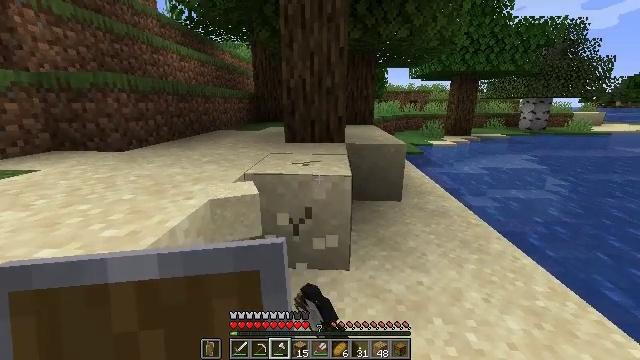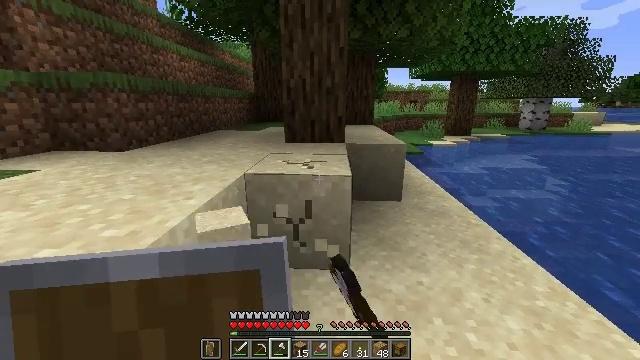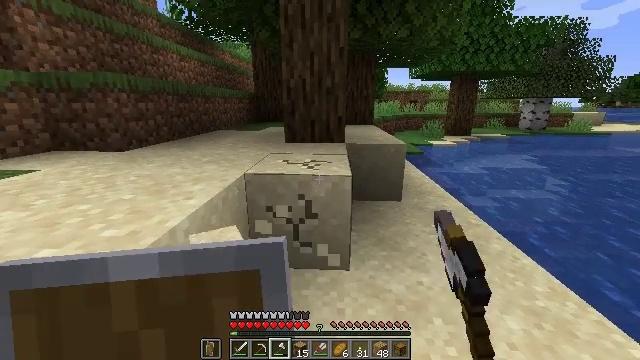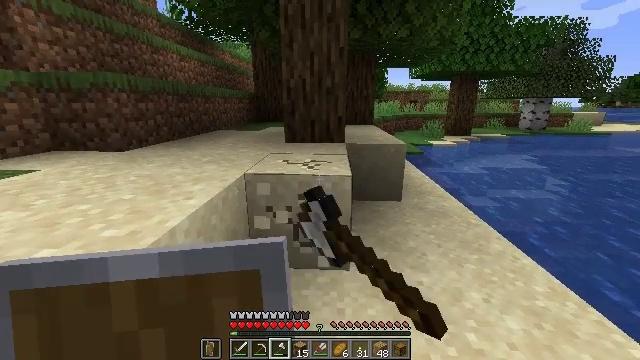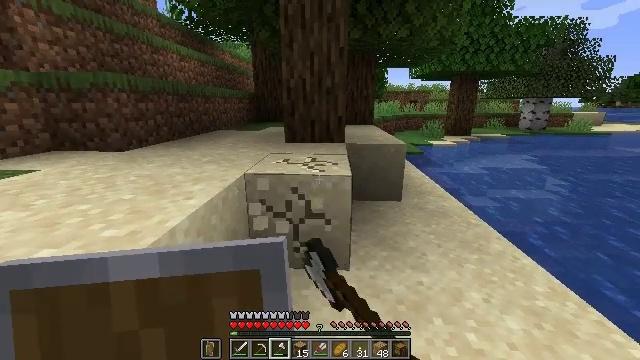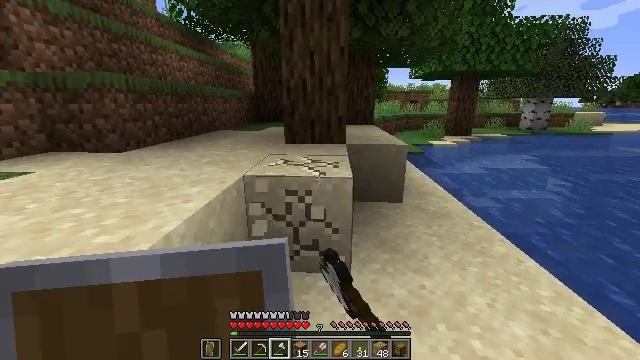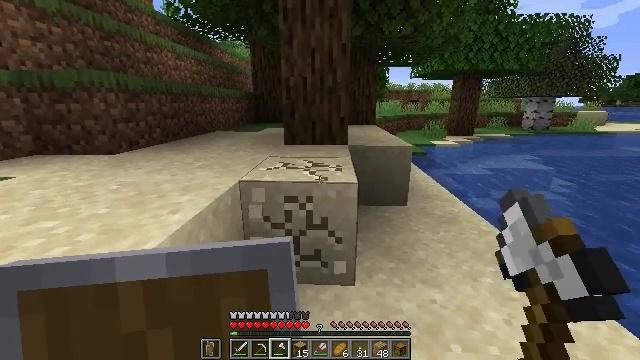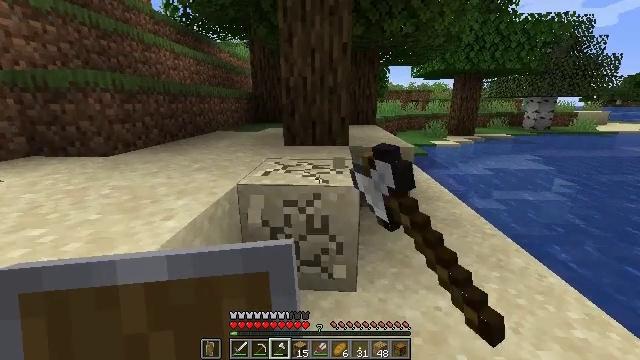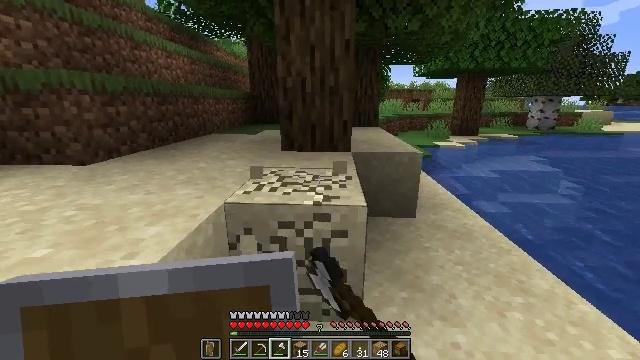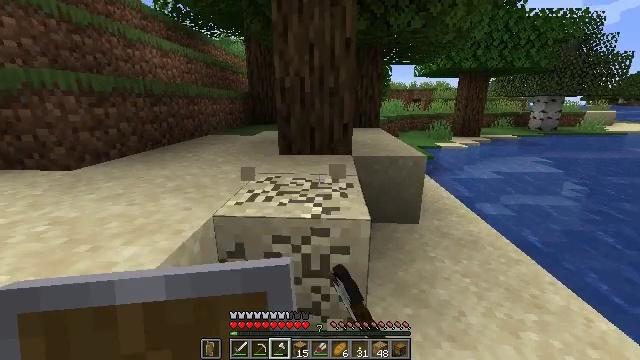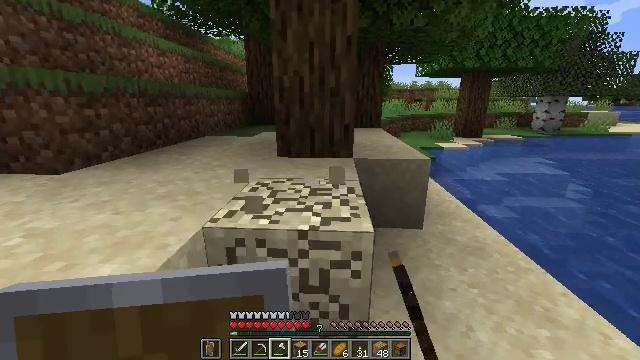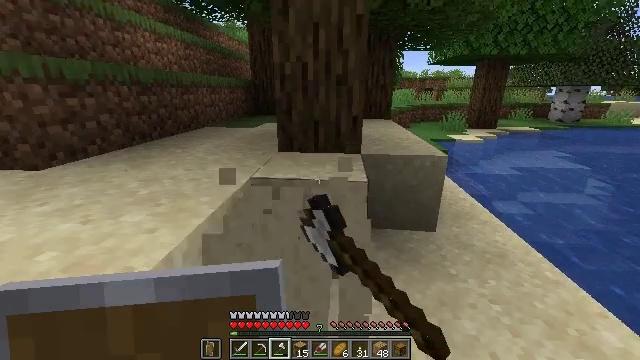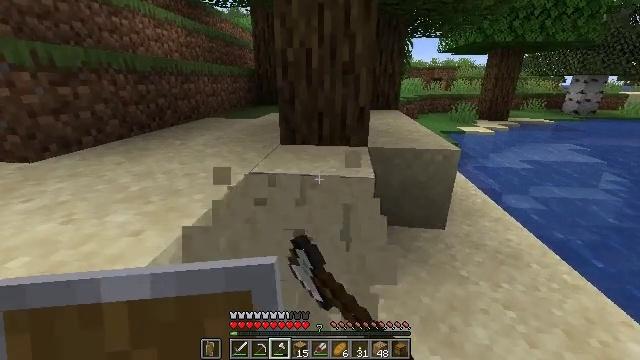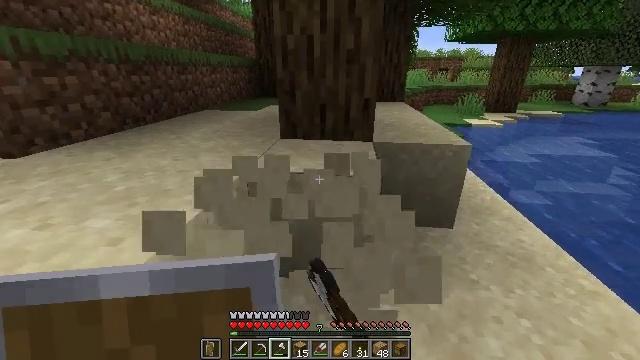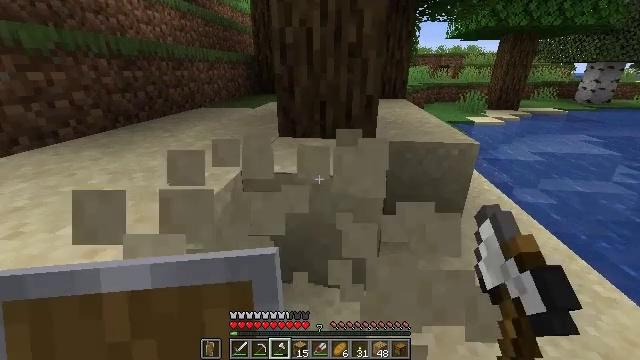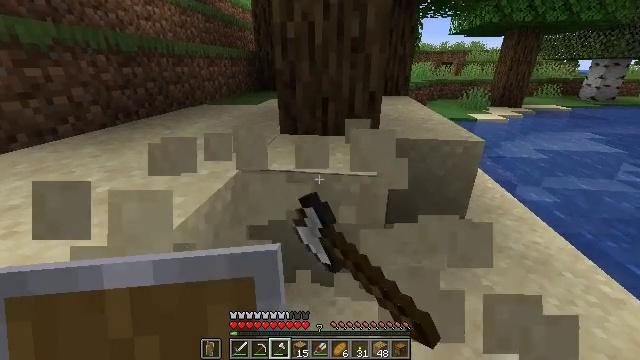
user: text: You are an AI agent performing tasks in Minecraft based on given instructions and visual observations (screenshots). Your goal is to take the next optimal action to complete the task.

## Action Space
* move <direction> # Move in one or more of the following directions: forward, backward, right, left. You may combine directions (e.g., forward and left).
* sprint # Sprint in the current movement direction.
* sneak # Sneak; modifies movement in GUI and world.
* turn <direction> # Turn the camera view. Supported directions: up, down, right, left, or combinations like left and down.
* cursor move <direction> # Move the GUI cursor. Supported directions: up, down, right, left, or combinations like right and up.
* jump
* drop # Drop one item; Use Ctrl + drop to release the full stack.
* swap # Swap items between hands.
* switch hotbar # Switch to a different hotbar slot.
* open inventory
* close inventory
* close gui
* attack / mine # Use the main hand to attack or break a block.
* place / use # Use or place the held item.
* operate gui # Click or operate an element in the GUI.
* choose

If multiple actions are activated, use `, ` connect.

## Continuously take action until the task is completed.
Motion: motion action
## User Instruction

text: Attack the ground to gather sand.
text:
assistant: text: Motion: attack / mine
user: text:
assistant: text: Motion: attack / mine
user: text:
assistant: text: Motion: attack / mine
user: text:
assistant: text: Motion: attack / mine
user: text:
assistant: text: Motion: move forward, attack / mine
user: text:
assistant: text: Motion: move forward, attack / mine
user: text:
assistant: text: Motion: move forward, attack / mine
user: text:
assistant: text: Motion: move forward, attack / mine
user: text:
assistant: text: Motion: move forward, attack / mine
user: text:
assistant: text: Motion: move forward, attack / mine
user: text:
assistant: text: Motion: move forward, turn left and down, attack / mine
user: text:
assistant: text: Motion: move forward, turn left and down, attack / mine
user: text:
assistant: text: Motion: turn down, attack / mine
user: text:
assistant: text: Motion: attack / mine
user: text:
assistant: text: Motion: attack / mine
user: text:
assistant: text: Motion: attack / mine
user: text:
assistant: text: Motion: attack / mine
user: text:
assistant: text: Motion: attack / mine
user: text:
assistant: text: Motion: attack / mine
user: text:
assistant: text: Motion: attack / mine
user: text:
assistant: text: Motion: attack / mine
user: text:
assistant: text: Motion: attack / mine
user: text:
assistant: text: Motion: attack / mine
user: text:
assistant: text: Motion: attack / mine
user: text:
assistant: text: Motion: attack / mine
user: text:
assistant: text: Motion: attack / mine
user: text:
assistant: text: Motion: attack / mine
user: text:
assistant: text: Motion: attack / mine
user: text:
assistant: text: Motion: attack / mine
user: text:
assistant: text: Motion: attack / mine